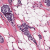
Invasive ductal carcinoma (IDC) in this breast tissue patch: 1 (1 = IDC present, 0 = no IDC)